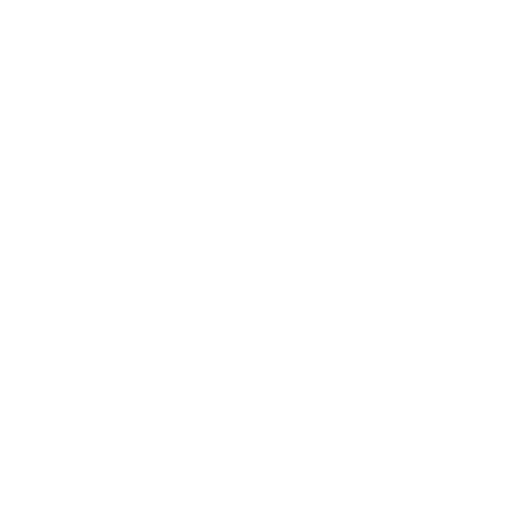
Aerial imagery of bar in Florida named Schooner Bank containing only open water